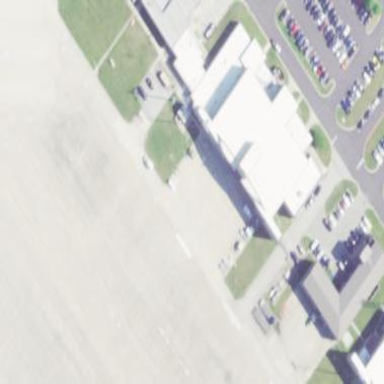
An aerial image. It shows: Hangar.